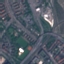
Land use / land cover class: Highway